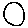
Label: circle